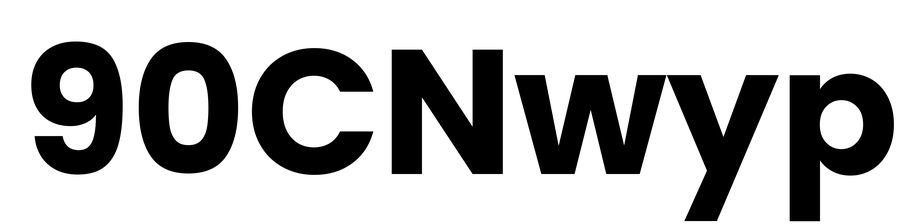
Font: Poppins-Bold